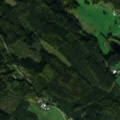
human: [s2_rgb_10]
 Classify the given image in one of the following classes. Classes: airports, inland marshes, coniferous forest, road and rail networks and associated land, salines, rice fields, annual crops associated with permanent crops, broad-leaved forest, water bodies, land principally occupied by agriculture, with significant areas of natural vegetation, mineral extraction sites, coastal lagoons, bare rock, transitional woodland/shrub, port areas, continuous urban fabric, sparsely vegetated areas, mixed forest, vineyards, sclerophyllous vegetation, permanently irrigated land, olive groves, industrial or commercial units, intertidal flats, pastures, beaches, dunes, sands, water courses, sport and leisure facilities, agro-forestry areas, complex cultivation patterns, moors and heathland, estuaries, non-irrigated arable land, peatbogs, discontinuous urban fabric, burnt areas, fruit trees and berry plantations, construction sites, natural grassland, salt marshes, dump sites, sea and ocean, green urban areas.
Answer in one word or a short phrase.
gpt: land principally occupied by agriculture, with significant areas of natural vegetation, coniferous forest, mixed forest